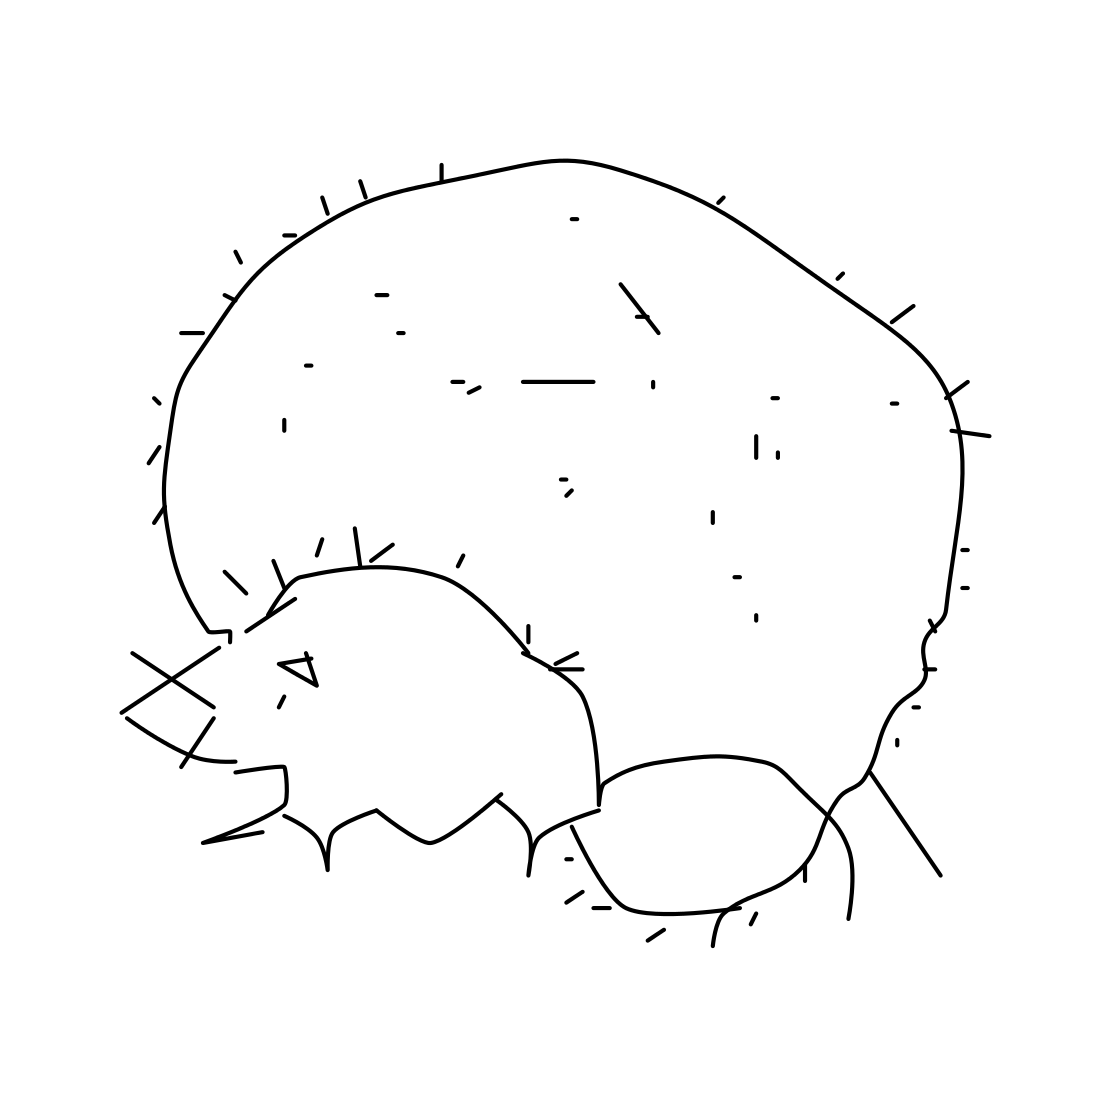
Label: hedgehog